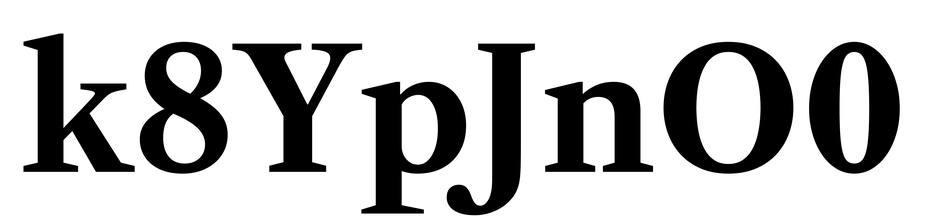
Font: LibreCaslonText_Bold